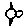
Label: bird